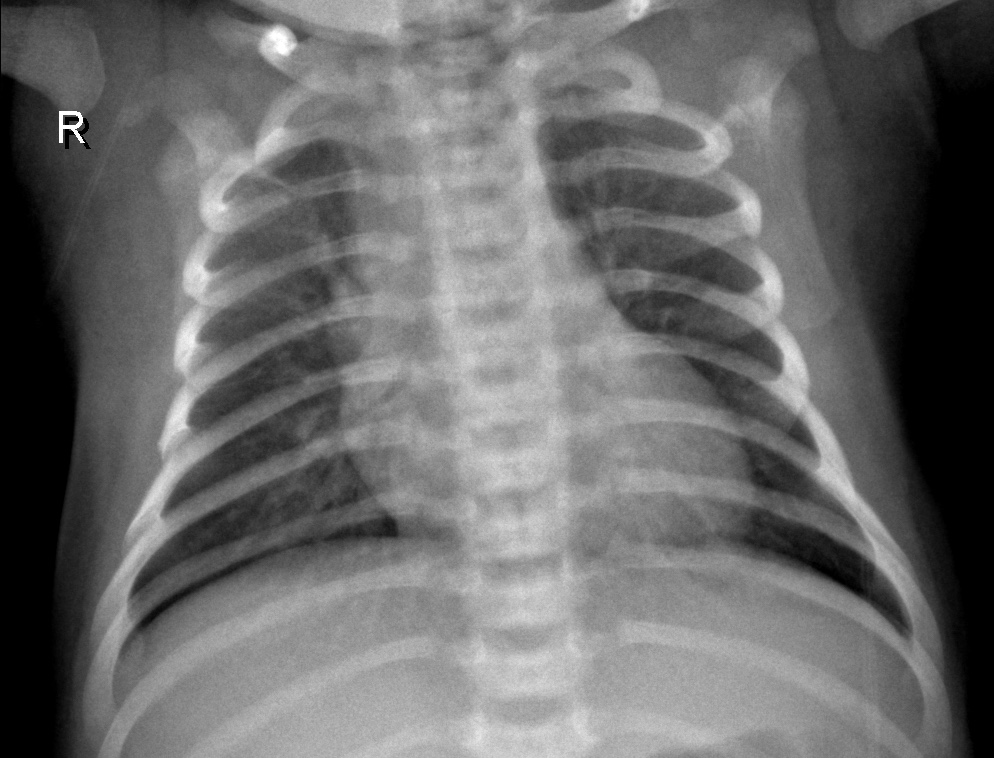
Diagnosis: NORMAL